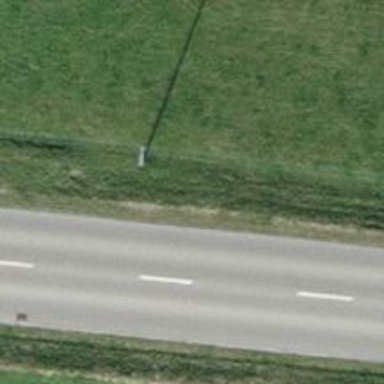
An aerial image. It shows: Concrete power pole.